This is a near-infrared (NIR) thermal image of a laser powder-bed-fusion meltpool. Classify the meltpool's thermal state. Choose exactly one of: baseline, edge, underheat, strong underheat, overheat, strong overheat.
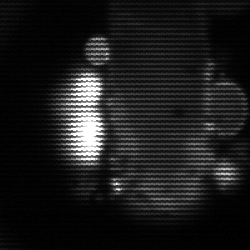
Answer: strong underheat